Question: I know how to open the google play store to rate my app, but I was wondering if its possible to let the user write their review/rate my app from a popup within my app. Then using some kind of intent to send the information to the google play store. Essentially making it easier for a user to rate the app.
See an example of the pop up below.

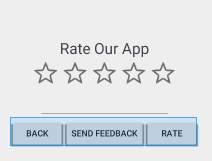
Answer: You cannot do this programmatically. Developers could take advantage of every user downloading there app and rating it automatically